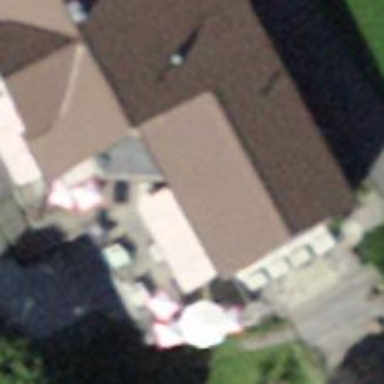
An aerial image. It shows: Restaurant.